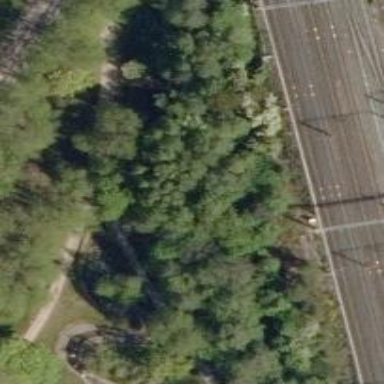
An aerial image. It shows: Footway bridge.